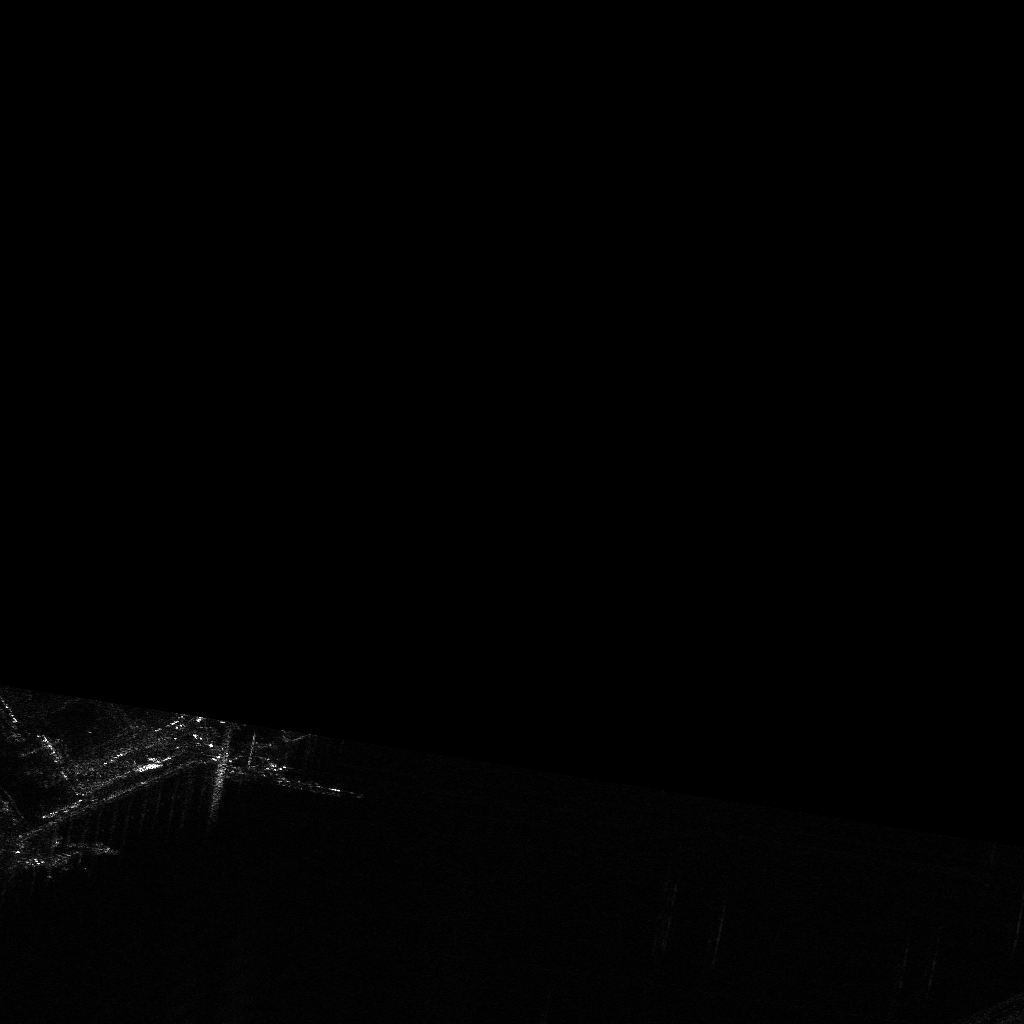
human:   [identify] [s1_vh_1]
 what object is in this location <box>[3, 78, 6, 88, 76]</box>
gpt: <ref>1 large container at the bottom left</ref>